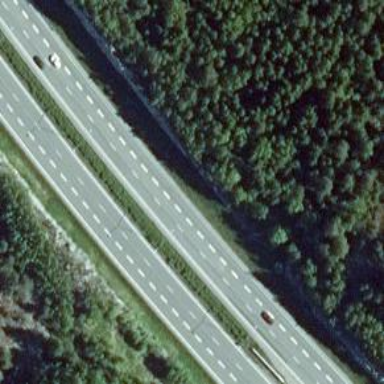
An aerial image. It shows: Motorway.